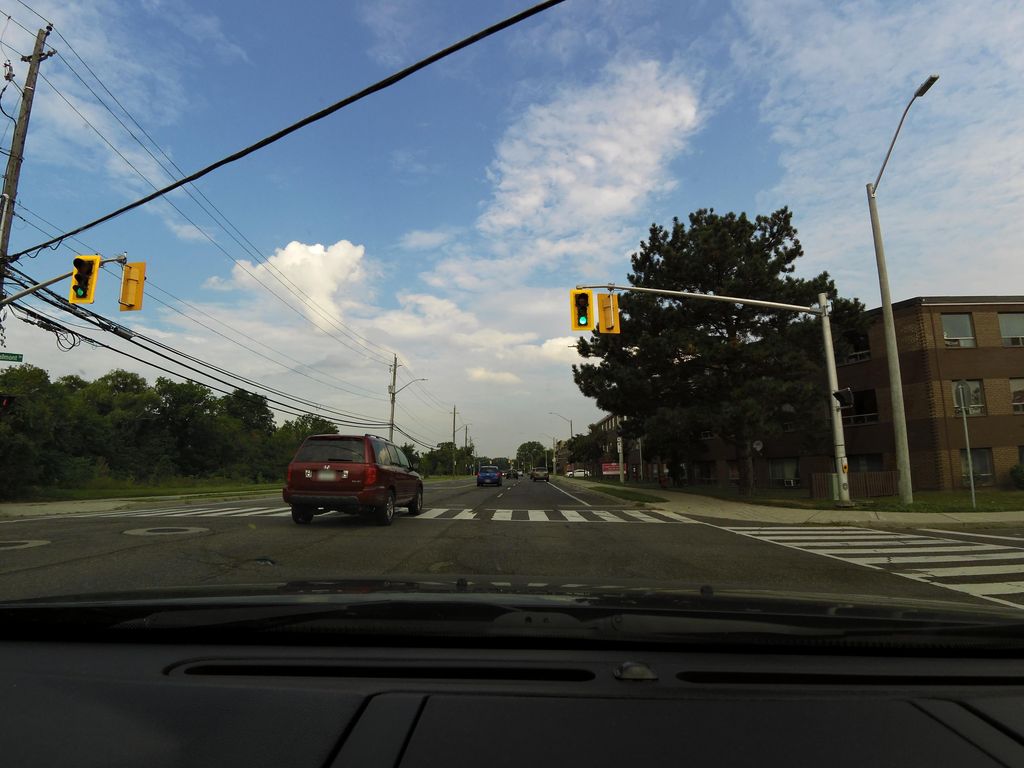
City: hamilton